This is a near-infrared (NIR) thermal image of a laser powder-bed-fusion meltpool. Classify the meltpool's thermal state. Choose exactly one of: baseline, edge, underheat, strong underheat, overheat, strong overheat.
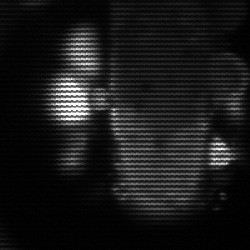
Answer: strong underheat